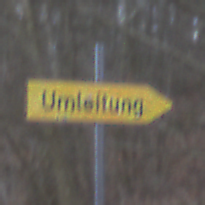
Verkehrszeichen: UmleitungswegweiserRechtsweisend
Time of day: MorningAfternoon
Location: Outdoor (Nature)
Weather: Overcast
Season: Winter
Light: Natural